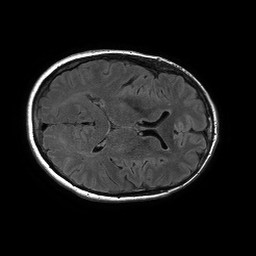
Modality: FLAIR
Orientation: axial
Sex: female
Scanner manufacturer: philips
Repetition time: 11 s
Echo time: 0.125 s